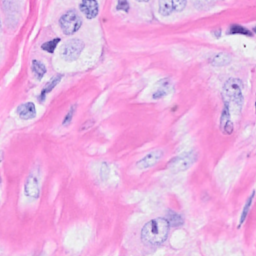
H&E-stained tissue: Breast